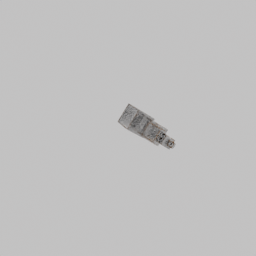
Label: decoration